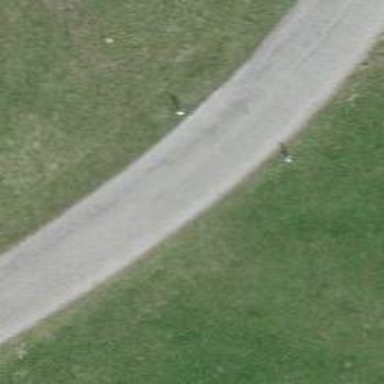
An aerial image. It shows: Unclassified road with asphalt surface.